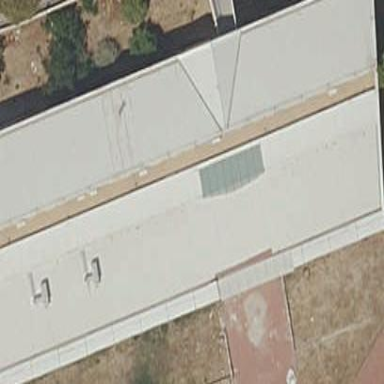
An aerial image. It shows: School building.